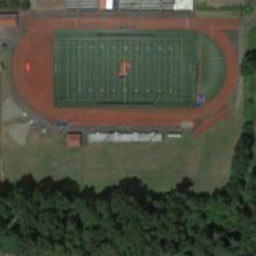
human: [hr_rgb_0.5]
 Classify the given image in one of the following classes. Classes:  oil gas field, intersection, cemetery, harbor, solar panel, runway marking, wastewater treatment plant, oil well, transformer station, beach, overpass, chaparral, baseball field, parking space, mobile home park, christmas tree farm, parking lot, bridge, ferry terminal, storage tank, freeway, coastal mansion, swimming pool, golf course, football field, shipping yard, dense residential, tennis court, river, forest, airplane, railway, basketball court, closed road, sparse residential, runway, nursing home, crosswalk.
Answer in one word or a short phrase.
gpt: football field